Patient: sex M, age 69
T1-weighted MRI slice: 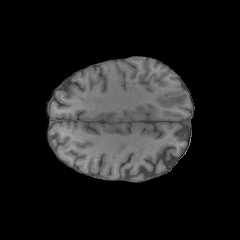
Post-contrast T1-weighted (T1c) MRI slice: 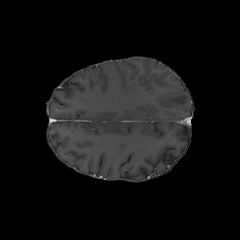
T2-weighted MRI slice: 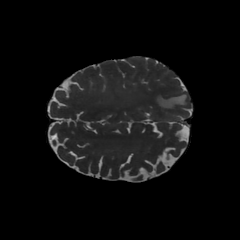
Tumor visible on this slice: yes
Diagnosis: Glioblastoma, IDH-wildtype
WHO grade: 4